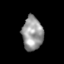
Tissue: skin
Cell type: Epithelial cells
Senescence score: 0.2795
Nuclear area (px): 686
Mean DAPI intensity: 152.889